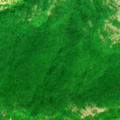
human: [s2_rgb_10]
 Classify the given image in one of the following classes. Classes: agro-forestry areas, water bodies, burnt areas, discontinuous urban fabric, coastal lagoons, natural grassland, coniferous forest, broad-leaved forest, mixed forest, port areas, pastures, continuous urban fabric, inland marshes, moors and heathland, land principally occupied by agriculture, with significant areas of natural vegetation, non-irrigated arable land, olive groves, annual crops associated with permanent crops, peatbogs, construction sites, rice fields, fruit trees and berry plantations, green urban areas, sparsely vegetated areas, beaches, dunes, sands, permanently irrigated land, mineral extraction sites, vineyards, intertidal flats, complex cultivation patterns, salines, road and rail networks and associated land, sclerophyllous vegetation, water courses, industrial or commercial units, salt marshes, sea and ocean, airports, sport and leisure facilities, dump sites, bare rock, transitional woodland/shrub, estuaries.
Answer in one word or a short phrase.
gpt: broad-leaved forest, natural grassland, transitional woodland/shrub